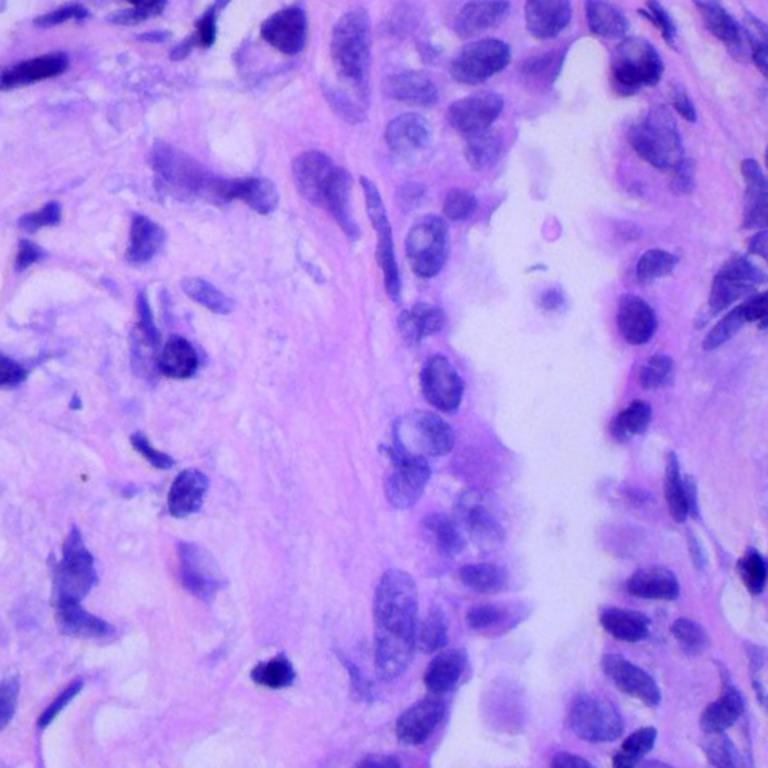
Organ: lung
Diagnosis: adenocarcinomas